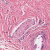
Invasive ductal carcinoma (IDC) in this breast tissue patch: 0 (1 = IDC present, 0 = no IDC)